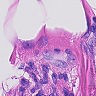
Metastatic tissue present: yes